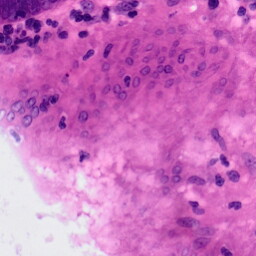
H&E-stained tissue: Colon